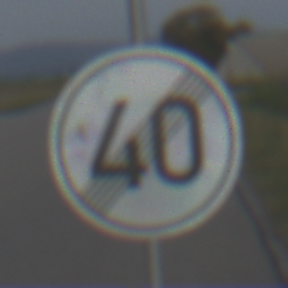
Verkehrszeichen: EndeGeschwindigkeit40
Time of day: SunriseSunset
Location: Outdoor (Nature)
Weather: PartlyCloudy
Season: NotSpecified
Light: Natural